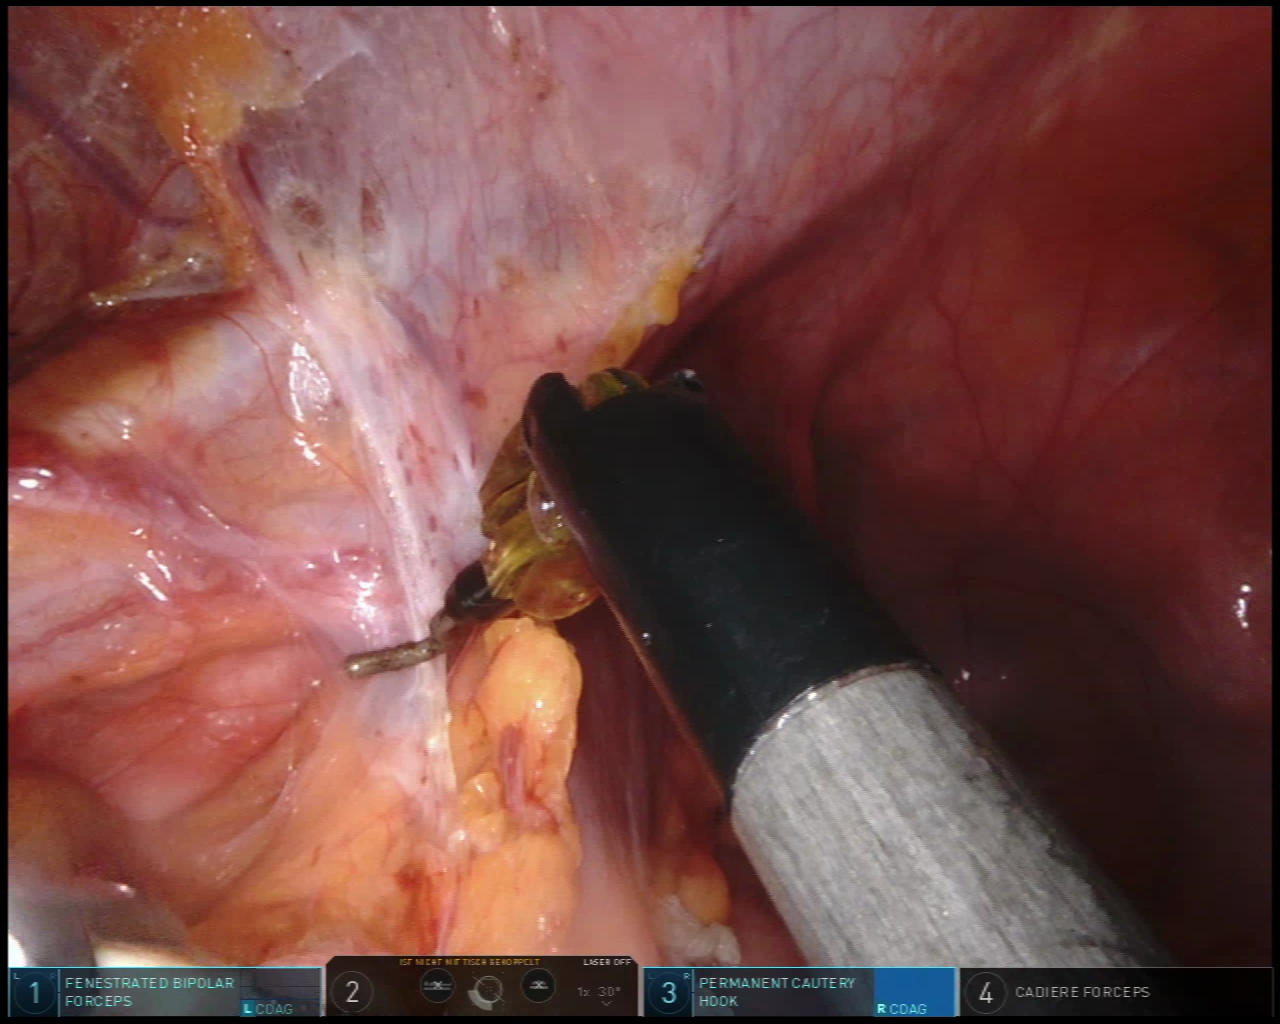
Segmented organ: abdominal_wall
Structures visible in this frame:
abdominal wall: yes
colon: yes
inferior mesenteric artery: no
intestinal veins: no
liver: no
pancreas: no
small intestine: no
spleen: no
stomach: no
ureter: no
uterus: no
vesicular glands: no